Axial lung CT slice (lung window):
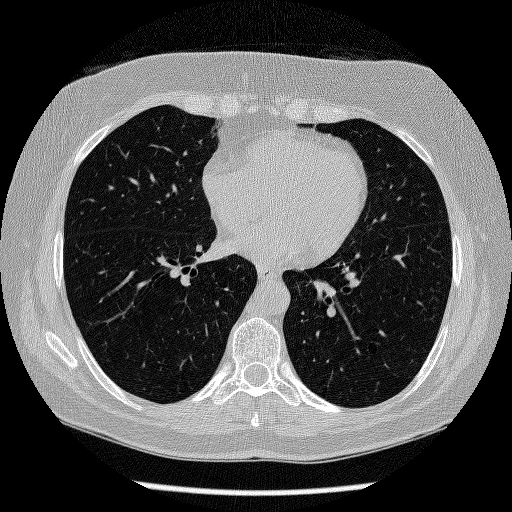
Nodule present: no